Question: I'm trying to execute code to perform the Diffie-Hellman key exchange. I sourced the code from an example online (forget where now).
I had to import the bouncycastle.jar, which I assumed worked up until execution.

my code:
'''
package testproject;
import java.math.BigInteger;
import java.security.KeyPair;
import java.security.KeyPairGenerator;
import java.security.MessageDigest;
import java.security.SecureRandom;
import java.security.Security;
import javax.crypto.KeyAgreement;
import javax.crypto.spec.DHParameterSpec;
public class KeyGen {
private static BigInteger g512 = new BigInteger("<PHONE>", 16);
//generates a random, non-negative integer for Base
private static BigInteger p512 = new BigInteger("<PHONE>", 16);
//generates a random, non-negative integer for Prime
public static void main(String[] args) throws Exception {
Security.addProvider(new org.bouncycastle.jce.provider.BouncyCastleProvider());
DHParameterSpec dhParams = new DHParameterSpec(p512, g512);
//Specify parameters to use for the algorithm
KeyPairGenerator keyGen = KeyPairGenerator.getInstance("DH", "BC");
//Define specific algorithm to use "diffie-hellman", with provider "bc"
keyGen.initialize(dhParams, new SecureRandom());
//initialize with parameters & secure random seed
KeyAgreement aKeyAgree = KeyAgreement.getInstance("DH", "BC");
//define algorithm for A's key agreement
KeyPair aPair = keyGen.generateKeyPair();
//generate keyPair for A
KeyAgreement bKeyAgree = KeyAgreement.getInstance("DH", "BC");
//define algorithm for B's key agreement
KeyPair bPair = keyGen.generateKeyPair();
//generate keyPair for B
aKeyAgree.init(aPair.getPrivate());
//initialize A's keyAgreement with A's private key
bKeyAgree.init(bPair.getPrivate());
//initialize B's keyAgreement with B's private key
aKeyAgree.doPhase(bPair.getPublic(), true);
//do last phase of A's keyAgreement with B's public key
bKeyAgree.doPhase(aPair.getPublic(), true);
//do last phase of B's keyAgreement with A's public key
MessageDigest hash = MessageDigest.getInstance("SHA1", "BC");
System.out.println(new String(hash.digest(aKeyAgree.generateSecret())));
//generate secret key for A, hash it.
System.out.println(new String(hash.digest(bKeyAgree.generateSecret())));
//generate secret key for B, hash it.
}
}
'''
This is the line causing the problem:
'''
KeyPair aPair = keyGen.generateKeyPair();
'''
I'm confused as to what the error is, as I've found each of the methods it's returning 'unknown source' for.
Any light shed on this would be much appreciated.
Continued(Edit):
<URL>
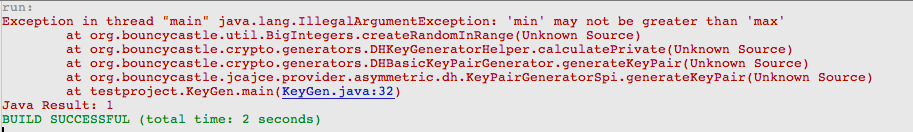
Answer: You already preferred bouncycastle version. But I implemented a little helloworld version of it for learning purposes. Maybe it can be helpful for those who simply wants to use Diffie-Hellman in pure Java without dependencies:
'''
// 1. ------------------------------------------------------------------
// This is Alice and Bob
// Alice and Bob want to chat securely. But how?
final Person alice = new Person();
final Person bob = new Person();
// ? ?
//
// O O
// /|\ /|// / \ / //
// ALICE BOB
// 2. ------------------------------------------------------------------
// Alice and Bob generate public and private keys.
alice.generateKeys();
bob.generateKeys();
//
// O O
// /|\ /|// / \ / //
// ALICE BOB
// _ PUBLIC KEY _ PUBLIC KEY
// _ PRIVATE KEY _ PRIVATE KEY
// 3. ------------------------------------------------------------------
// Alice and Bob exchange public keys with each other.
alice.receivePublicKeyFrom(bob);
bob.receivePublicKeyFrom(alice);
//
// O O
// /|\ /|// / \ / //
// ALICE BOB
// + public key + public key
// + private key + private key
// _ PUBLIC KEY <-------------------------> _ PUBLIC KEY
// 4. ------------------------------------------------------------------
// Alice generates common secret key via using her private key and Bob's public key.
// Bob generates common secret key via using his private key and Alice's public key.
// Both secret keys are equal without TRANSFERRING. This is the magic of Diffie-Hellman algorithm.
alice.generateCommonSecretKey();
bob.generateCommonSecretKey();
//
// O O
// /|\ /|// / \ / //
// ALICE BOB
// + public key + public key
// + private key + private key
// + public key + public key
// _ SECRET KEY _ SECRET KEY
// 5. ------------------------------------------------------------------
// Alice encrypts message using the secret key and sends to Bob
alice.encryptAndSendMessage("Bob! Guess Who I am.", bob);
//
// O O
// /|\ []--------------------------------> /|// / \ / //
// ALICE BOB
// + public key + public key
// + private key + private key
// + public key + public key
// + secret key + secret key
// + message _ MESSAGE
// 6. ------------------------------------------------------------------
// Bob receives the important message and decrypts with secret key.
bob.whisperTheSecretMessage();
//
// O ((( ((( ((( \O/ )))
// /|\ |
// / \ / //
// ALICE BOB
// + public key + public key
// + private key + private key
// + public key + public key
// + secret key + secret key
// + message + message
'''
<URL>